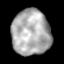
Tissue: lung
Cell type: T cells
Senescence score: 0.1471
Nuclear area (px): 1725
Mean DAPI intensity: 172.308